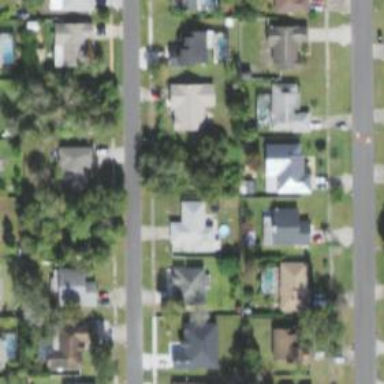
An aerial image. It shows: Residential road with sidewalk on the left side.